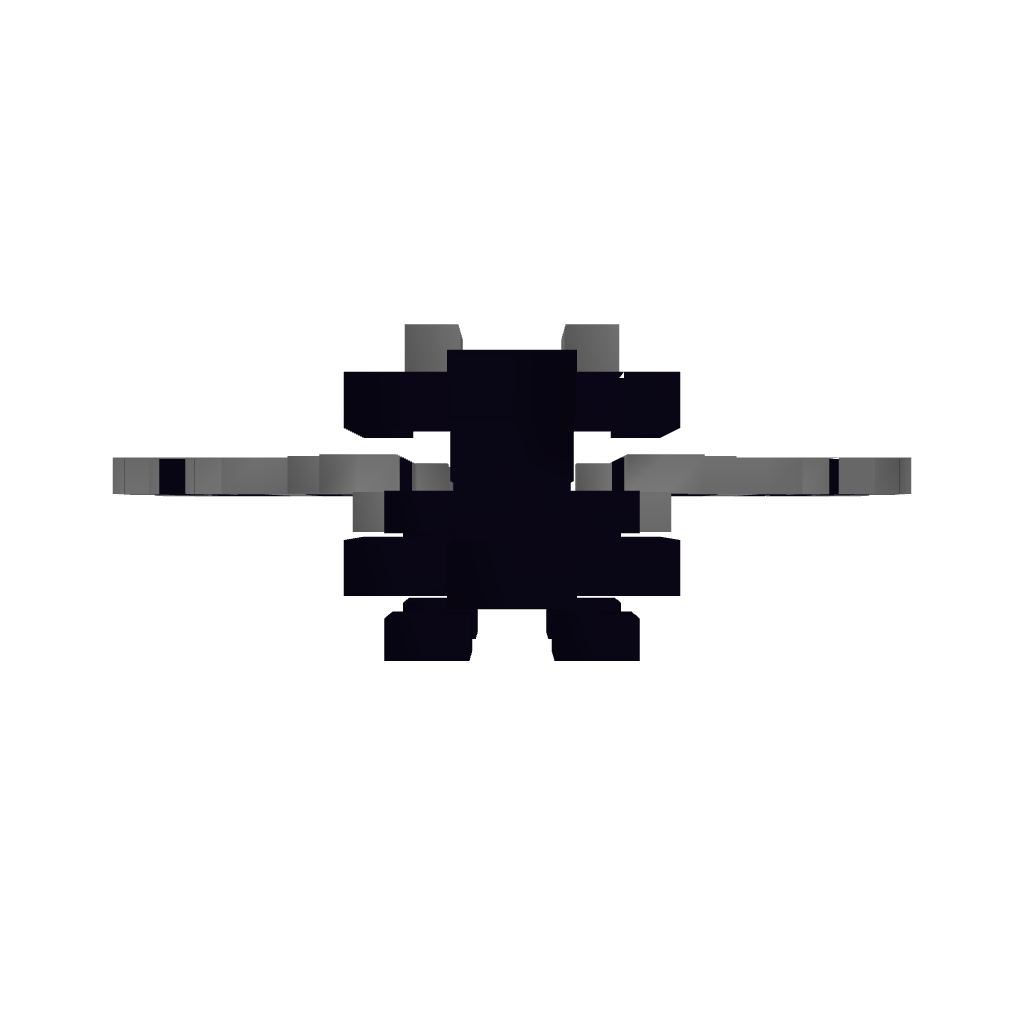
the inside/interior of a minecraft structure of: EnderDragon